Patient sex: M
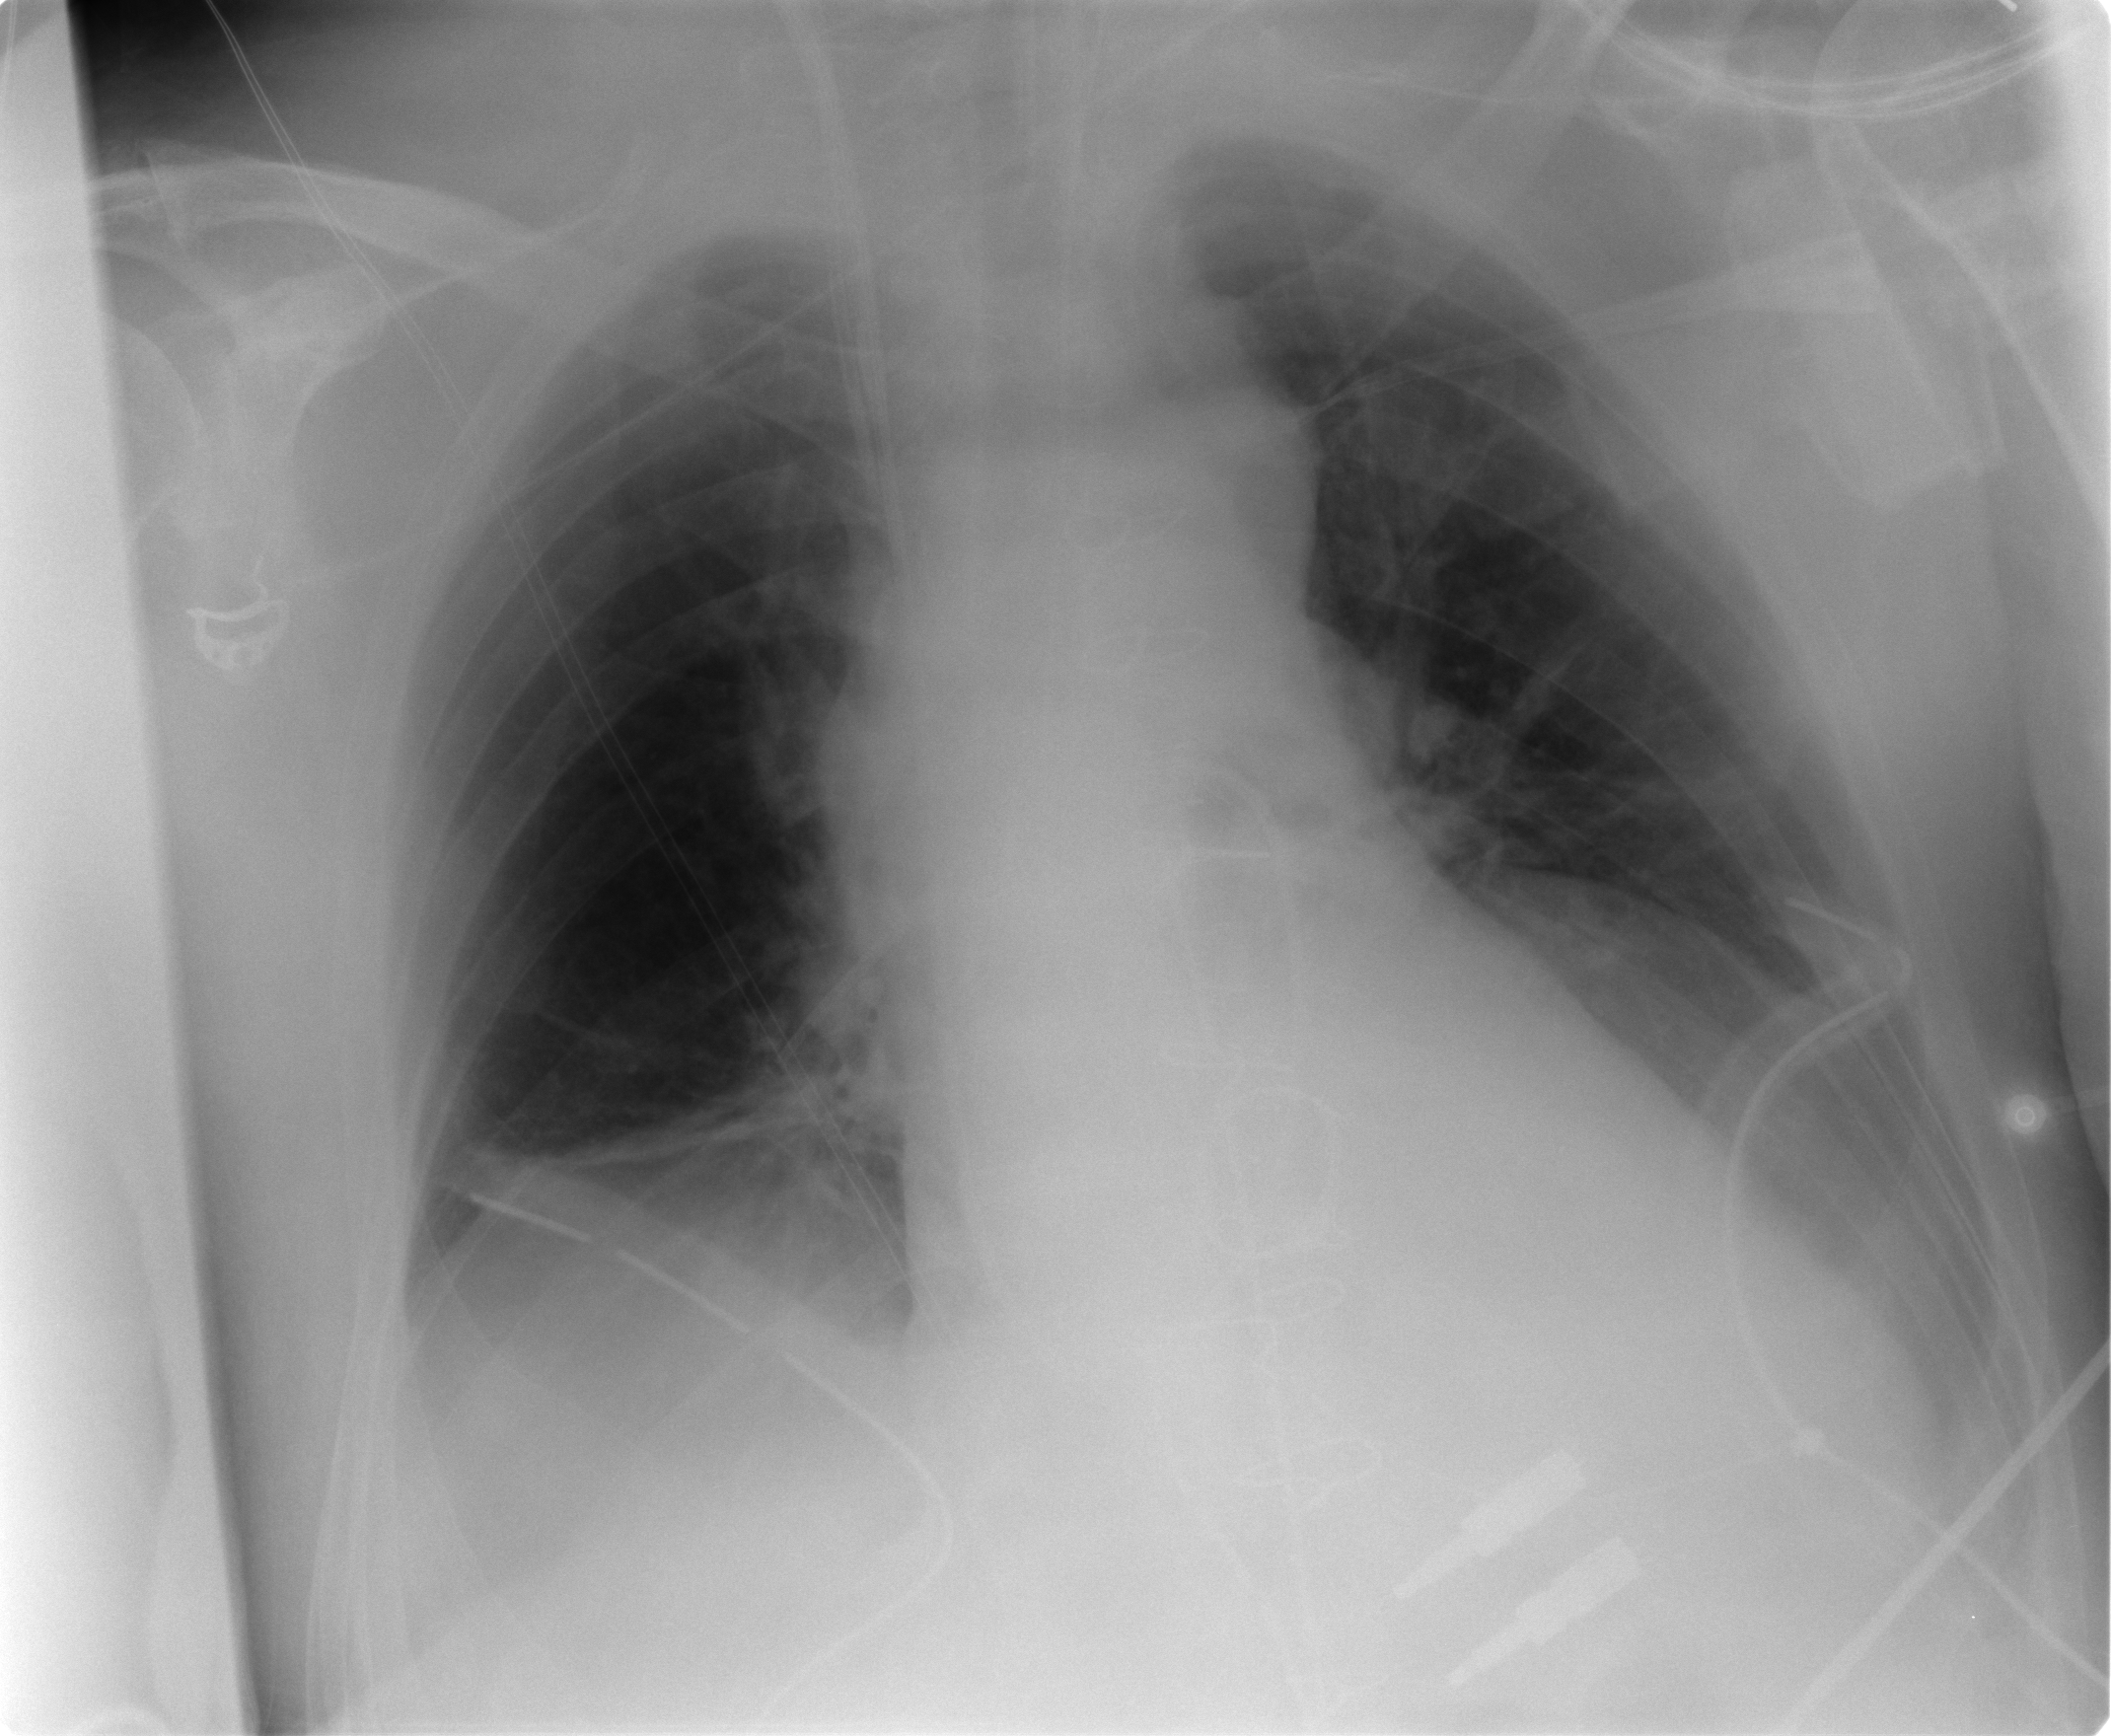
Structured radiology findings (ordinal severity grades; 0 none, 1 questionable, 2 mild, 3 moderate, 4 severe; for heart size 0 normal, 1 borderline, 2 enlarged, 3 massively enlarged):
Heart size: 2
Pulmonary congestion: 2
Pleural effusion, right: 1
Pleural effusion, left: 1
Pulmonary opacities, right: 0
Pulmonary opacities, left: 0
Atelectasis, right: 1
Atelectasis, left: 1